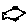
Label: fish